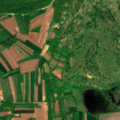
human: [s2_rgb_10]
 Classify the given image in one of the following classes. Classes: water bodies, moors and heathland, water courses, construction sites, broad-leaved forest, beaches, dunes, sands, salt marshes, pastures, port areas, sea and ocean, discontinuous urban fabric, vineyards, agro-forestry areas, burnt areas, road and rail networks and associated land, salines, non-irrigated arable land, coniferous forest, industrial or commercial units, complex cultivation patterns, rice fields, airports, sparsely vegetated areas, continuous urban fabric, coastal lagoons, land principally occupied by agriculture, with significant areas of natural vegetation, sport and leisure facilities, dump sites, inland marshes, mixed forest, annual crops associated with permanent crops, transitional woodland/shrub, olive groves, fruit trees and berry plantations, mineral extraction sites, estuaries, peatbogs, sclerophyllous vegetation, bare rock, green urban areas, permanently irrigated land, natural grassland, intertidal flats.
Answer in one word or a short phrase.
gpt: discontinuous urban fabric, pastures, complex cultivation patterns, land principally occupied by agriculture, with significant areas of natural vegetation, broad-leaved forest, transitional woodland/shrub